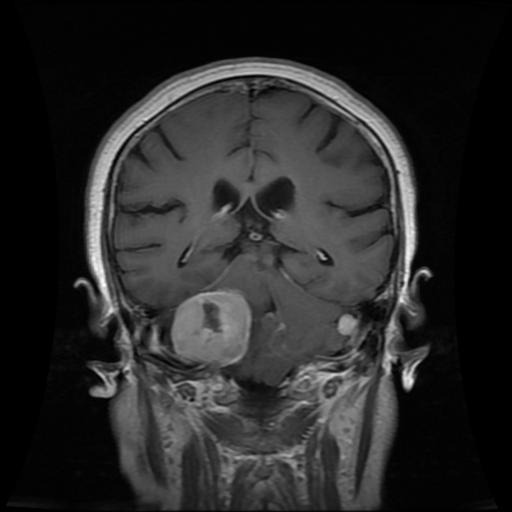
Label: meningioma